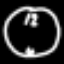
Label: clock